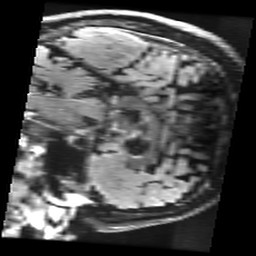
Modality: FLAIR
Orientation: sagittal
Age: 66
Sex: male
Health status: healthy
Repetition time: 12 s
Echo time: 0.09782 s